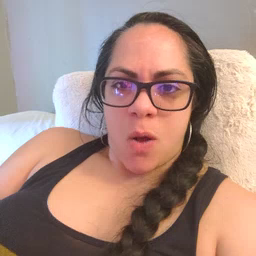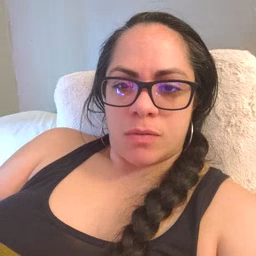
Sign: gum